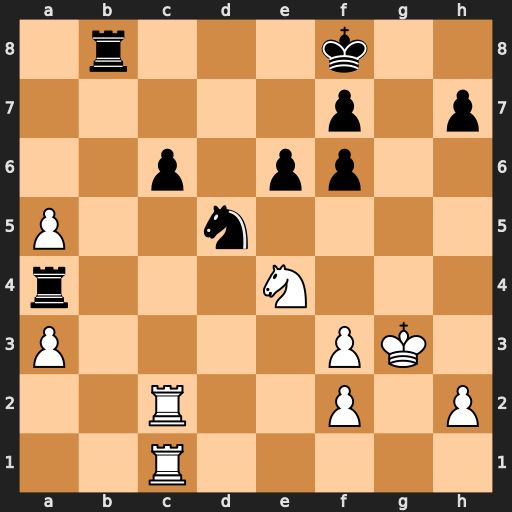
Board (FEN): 1r3k2/5p1p/2p1pp2/P2n4/r3N3/P4PK1/2R2P1P/2R5
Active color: w
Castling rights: -
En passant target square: -
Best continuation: Nc5 Rxa5 Nd7+ Kg7 Nxb8